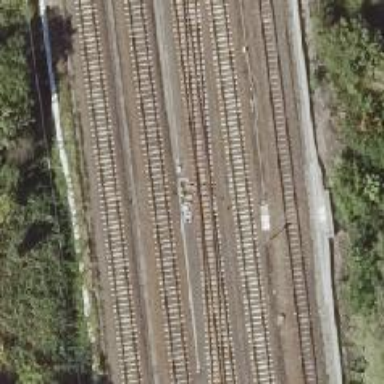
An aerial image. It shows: Railway crossing with movable barriers.